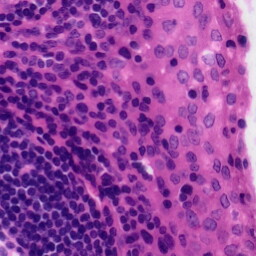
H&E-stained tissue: Tonsil